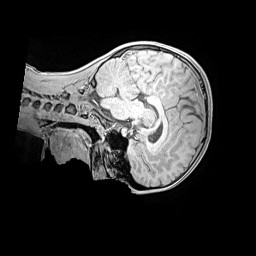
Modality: MP2RAGE
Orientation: sagittal
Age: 11
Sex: female
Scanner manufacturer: siemens
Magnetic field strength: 3 T
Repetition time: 4 s
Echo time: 0.00299 s